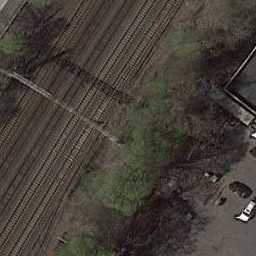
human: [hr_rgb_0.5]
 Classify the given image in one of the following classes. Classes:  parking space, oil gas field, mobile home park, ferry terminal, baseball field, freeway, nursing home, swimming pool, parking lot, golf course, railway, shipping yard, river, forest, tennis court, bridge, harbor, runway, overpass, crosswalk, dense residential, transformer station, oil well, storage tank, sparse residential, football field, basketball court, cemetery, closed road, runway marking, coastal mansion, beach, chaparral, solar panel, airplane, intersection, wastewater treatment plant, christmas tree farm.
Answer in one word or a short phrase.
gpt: railway